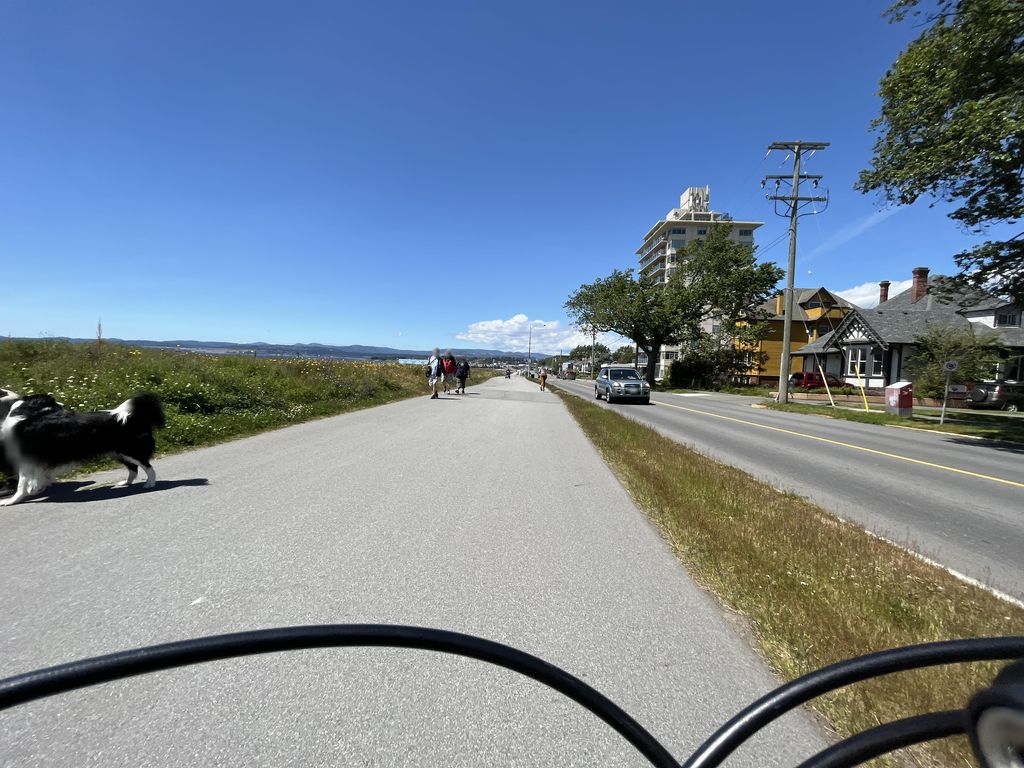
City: victoria